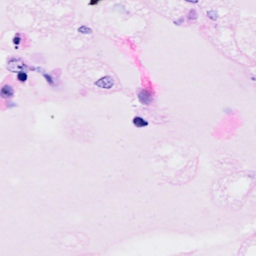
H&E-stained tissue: Breast